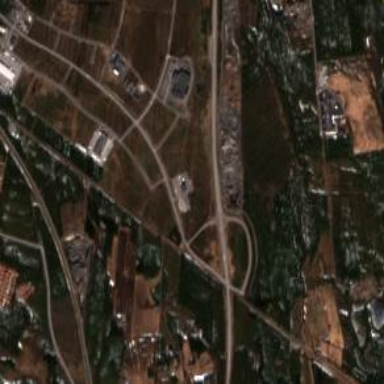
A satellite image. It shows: Motorway junction.